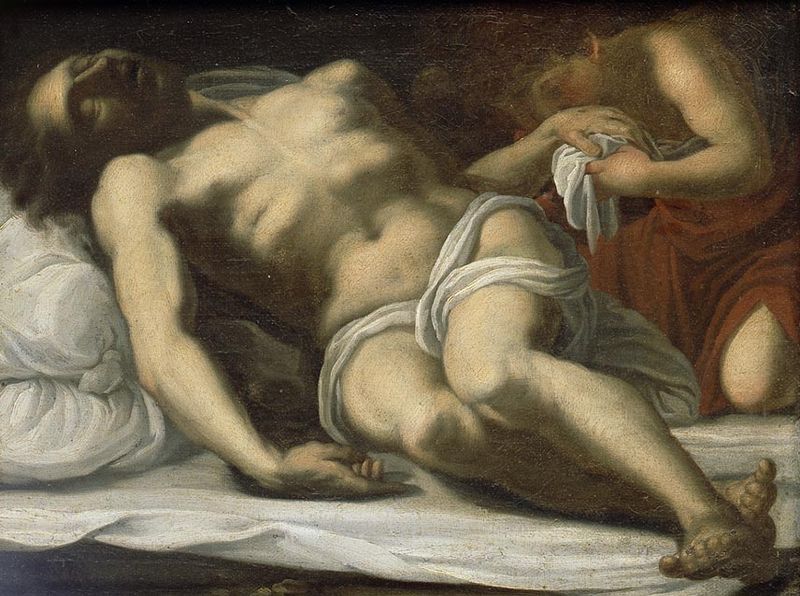
Titel: Der tote Christus, von einem Engel betrauert
Künstler: Annibale Carracci (Nachfolger)
Standort: Karlsruhe
Institution: Staatliche Kunsthalle Karlsruhe
Schlagwörter: akt, blau, fuß, gemälde, hand, haut, kopf, körper, mann, nackt, schatten, schlaf, umhang, weiß, brust, finger, frau, hell, mund, nase, ohr, rot, tuch, malerei, bart, arm, augen, barock, blass, gesicht, halten, johannes, leiche, leinen, mensch, tod, tot, toter, trauer, hände, öl, haare, tücher, kind, vater, traurig, engel, beine, füße, wangen, kuss, küssen, liegen, schlafen, perspektive, zwei, ausdruck, luft, kissen, polster, muskeln, bett, nabel, bauch, laken, junge, ölfarbe, knie, liegend, zehen, oberkörper, waschen, offen, lende, lendentuch, unbekleidet, abschied, rippen, weinen, salbung, ölmalerei, geschlossene augen, taschentuch, verzweiflung, männlich, christus, grab, jesus, kreuzabnahme, kreuzigung, leichentuch, leichnam, ostern, sterben, wundmal, leiden, schmerz, knieend, bleich, umhänge, jünger, aufgebahrt, beweinung, verdreht, handkuss, sohn, auferstehung, christi, grablege, gekreuzigter, toto, weinende, kniet, ecce homo, liegefigur, trauert, blasss, fürße, be, tt, chriustus, kniende frau, toter jesus, grünewald-anleihe, ecce home, weißes lakcen, verdrehter körper, gekreuzigtre